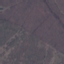
Label: HerbaceousVegetation